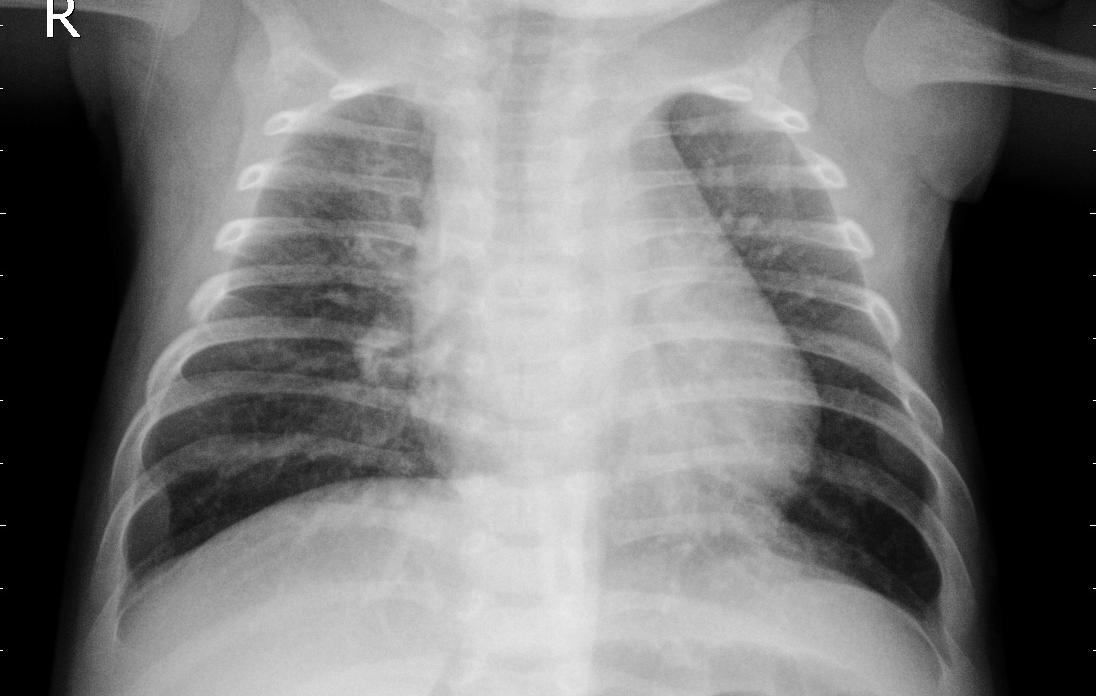
Diagnosis: PNEUMONIA